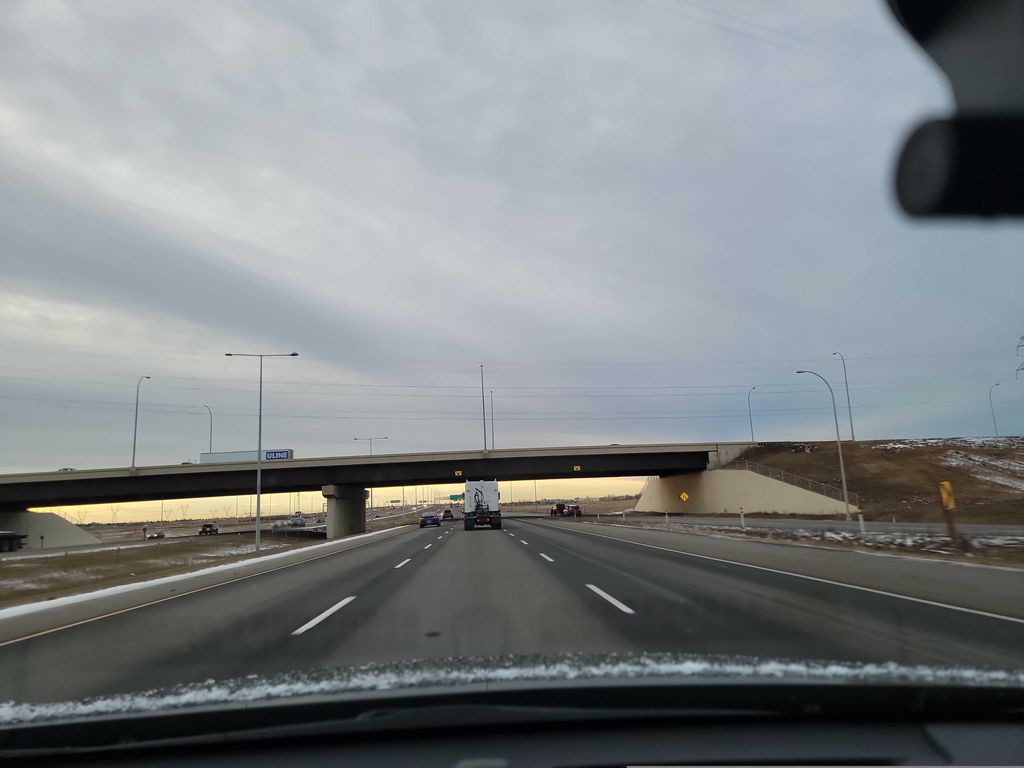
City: edmonton